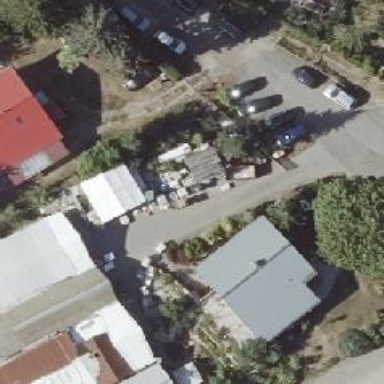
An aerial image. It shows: Trade shop.